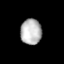
Tissue: lung
Cell type: Fibroblasts
Senescence score: 0.5556
Nuclear area (px): 527
Mean DAPI intensity: 184.053